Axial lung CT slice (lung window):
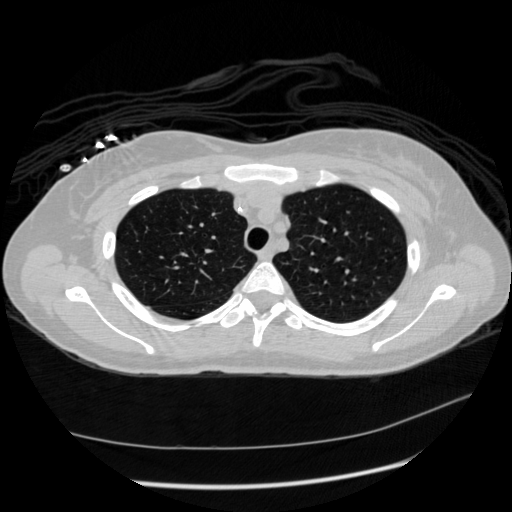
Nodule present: no